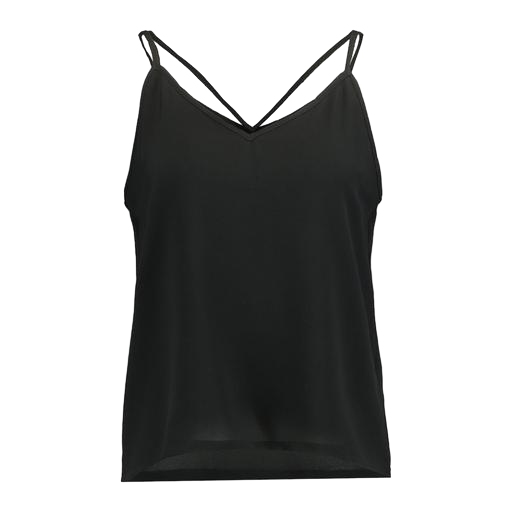
black strappy tank top, strappy v neck cami, black v-neck strappy top, white background